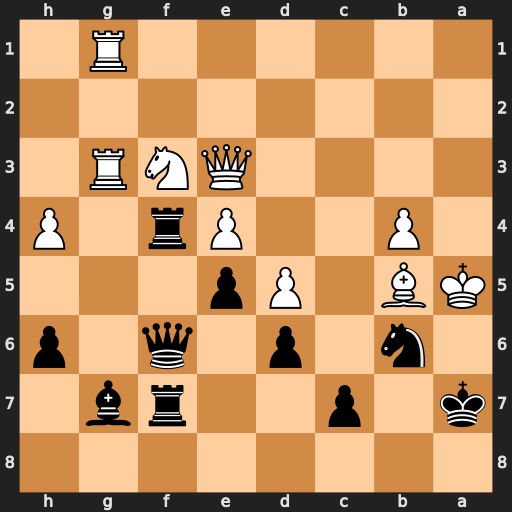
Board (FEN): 8/k1p2rb1/1n1p1q1p/KB1Pp3/1P2Pr1P/4QNR1/8/6R1
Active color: b
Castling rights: -
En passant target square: -
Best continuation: Rxf3 Qxf3 Qxf3 Rxf3 Rxf3